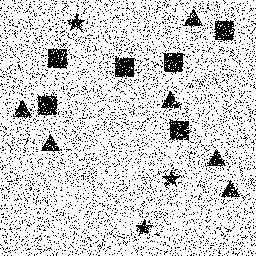
Squares: 6
Triangles: 6
Stars: 3
Total shapes: 15